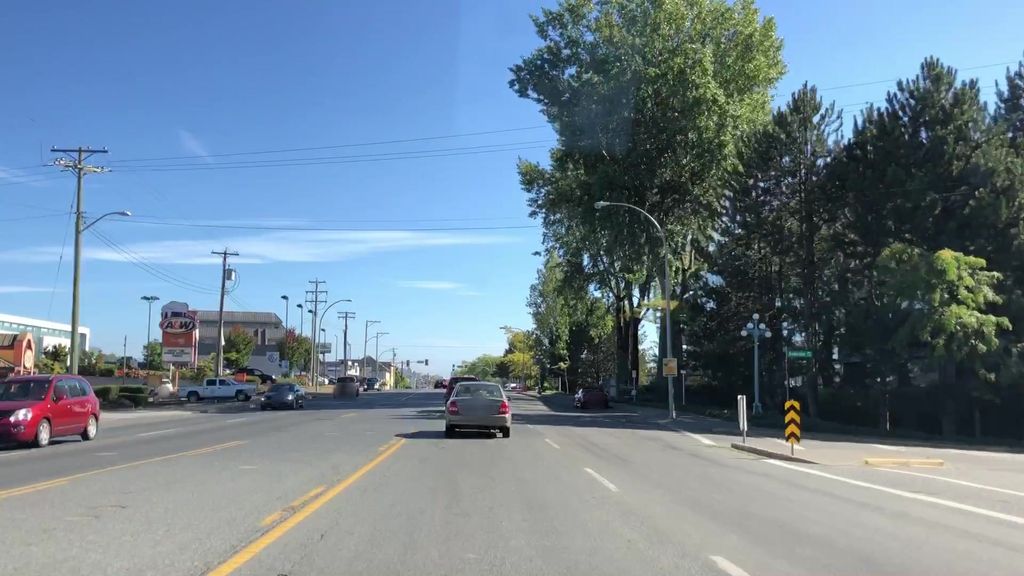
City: victoria